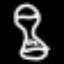
Label: hourglass